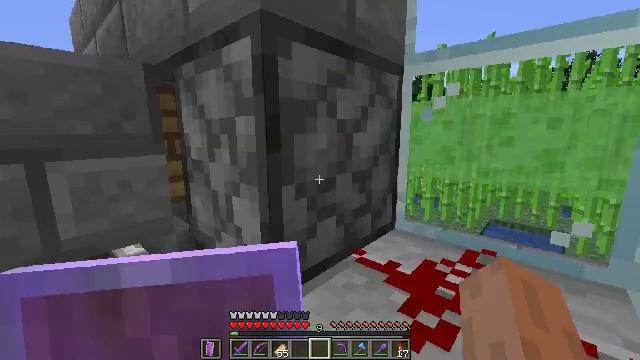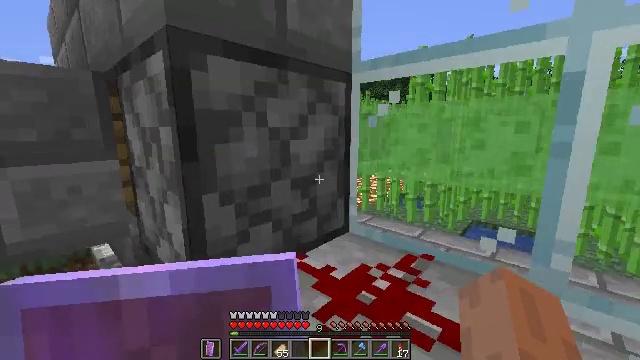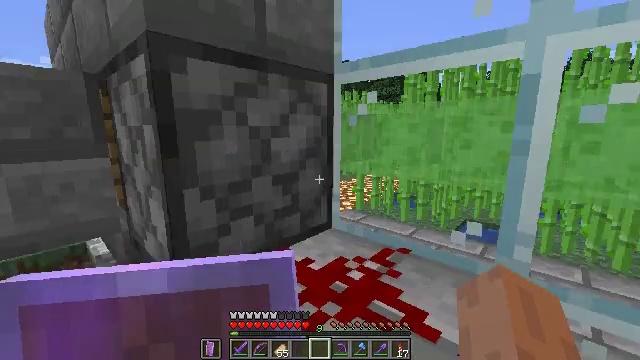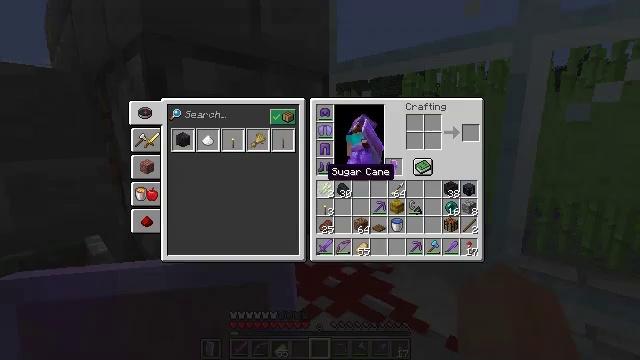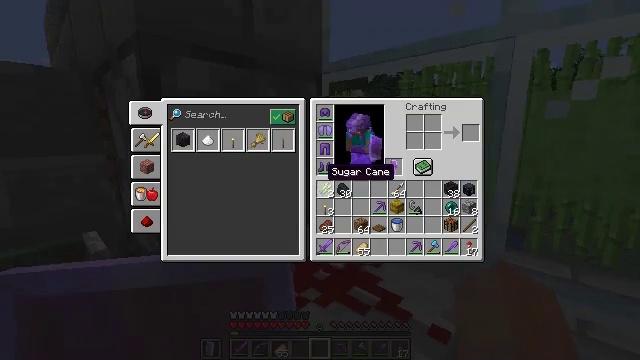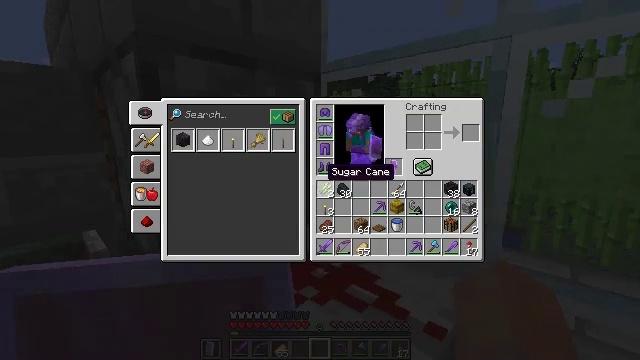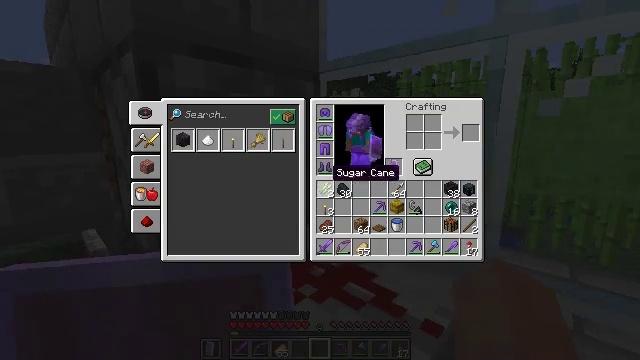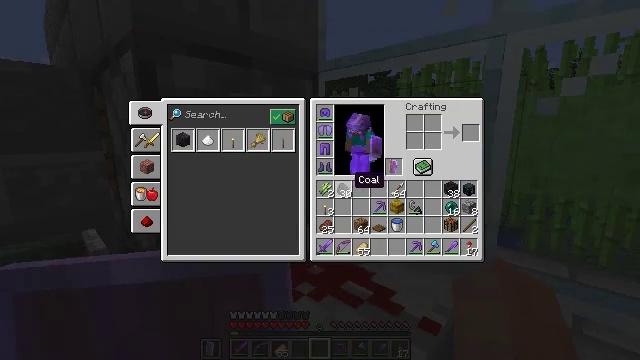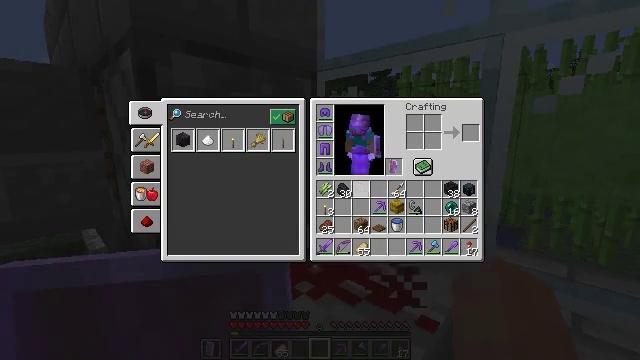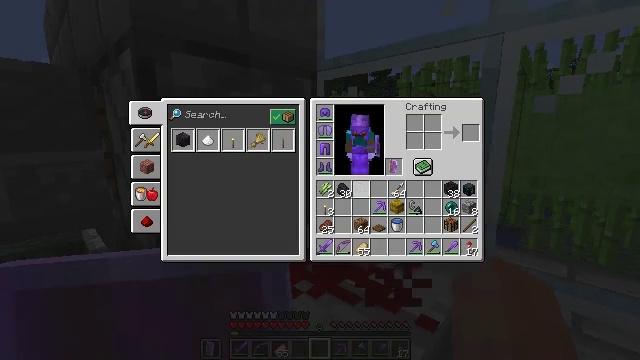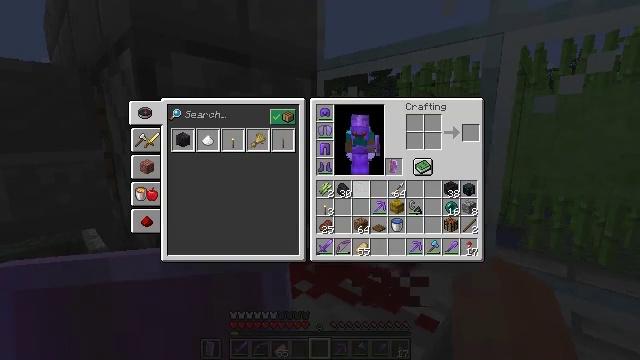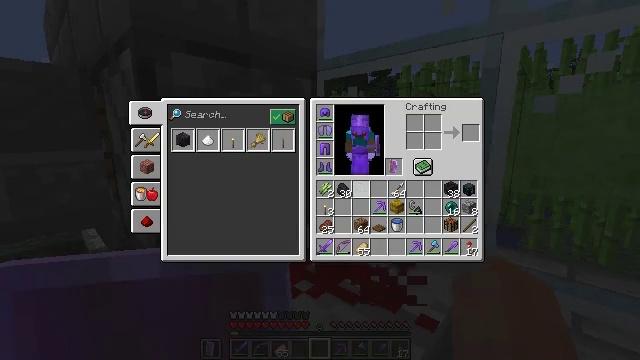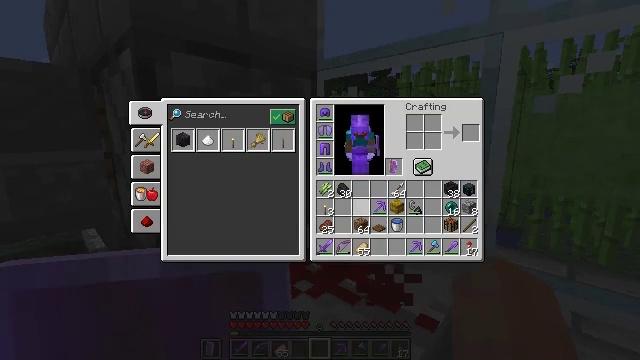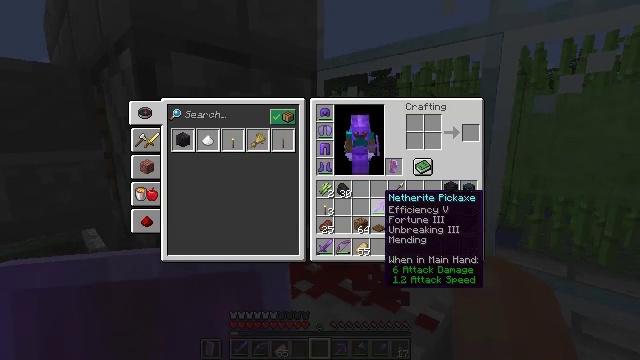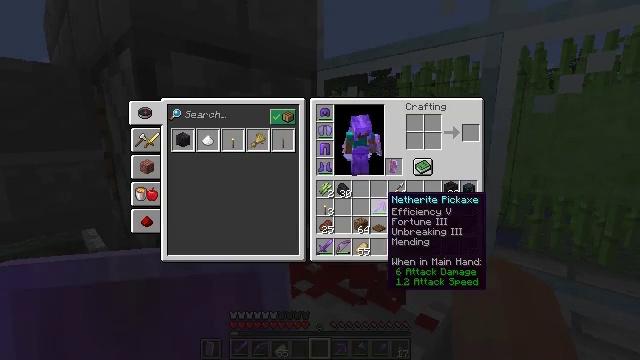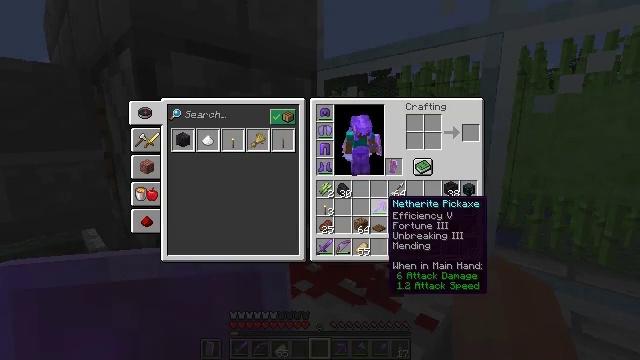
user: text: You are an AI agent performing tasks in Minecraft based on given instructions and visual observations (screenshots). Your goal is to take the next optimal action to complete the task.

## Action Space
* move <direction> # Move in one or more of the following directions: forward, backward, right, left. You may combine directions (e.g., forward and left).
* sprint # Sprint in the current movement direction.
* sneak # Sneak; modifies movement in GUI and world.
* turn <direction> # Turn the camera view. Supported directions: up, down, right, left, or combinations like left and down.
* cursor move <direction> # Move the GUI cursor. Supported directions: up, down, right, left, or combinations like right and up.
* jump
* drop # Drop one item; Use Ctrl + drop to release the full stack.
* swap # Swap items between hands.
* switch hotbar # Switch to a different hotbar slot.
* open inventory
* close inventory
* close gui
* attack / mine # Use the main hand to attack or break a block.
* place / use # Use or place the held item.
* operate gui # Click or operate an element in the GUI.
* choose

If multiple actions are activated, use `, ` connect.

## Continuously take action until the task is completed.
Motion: motion action
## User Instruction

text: Retrieve the stone bricks from an old building.
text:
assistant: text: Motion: move right
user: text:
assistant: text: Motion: no_op
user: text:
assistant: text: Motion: open inventory
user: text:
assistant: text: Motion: open inventory
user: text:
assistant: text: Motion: open inventory
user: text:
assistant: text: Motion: no_op
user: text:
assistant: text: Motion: turn right and down
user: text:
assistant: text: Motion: turn right
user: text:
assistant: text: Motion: no_op
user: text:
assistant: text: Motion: no_op
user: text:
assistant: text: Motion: no_op
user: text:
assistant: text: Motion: no_op
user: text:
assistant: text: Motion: turn right and down
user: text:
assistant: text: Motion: no_op
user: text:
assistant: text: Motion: no_op
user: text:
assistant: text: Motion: no_op
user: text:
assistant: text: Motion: no_op
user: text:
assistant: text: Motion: no_op
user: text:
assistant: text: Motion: no_op
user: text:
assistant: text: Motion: sneak
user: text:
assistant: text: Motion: sneak
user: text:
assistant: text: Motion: sneak
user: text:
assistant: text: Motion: sneak, attack / mine
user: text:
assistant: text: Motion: sneak, attack / mine
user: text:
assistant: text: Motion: sneak, attack / mine
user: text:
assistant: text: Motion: sneak
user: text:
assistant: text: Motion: no_op
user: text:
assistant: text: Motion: no_op
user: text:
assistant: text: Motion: no_op
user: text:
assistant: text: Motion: no_op